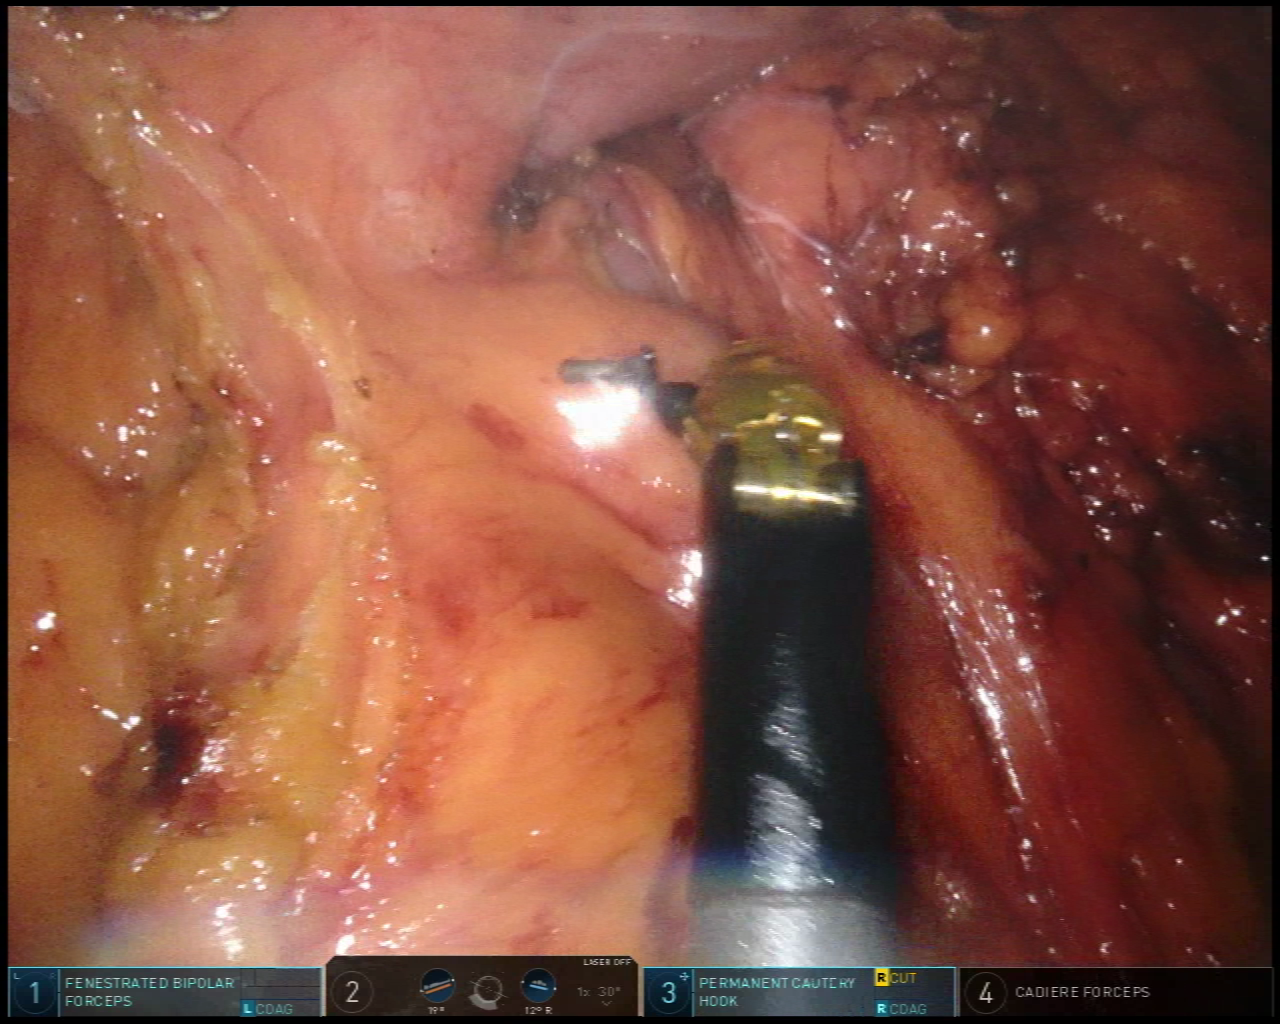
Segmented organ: stomach
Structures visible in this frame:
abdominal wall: no
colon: yes
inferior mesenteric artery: no
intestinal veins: no
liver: no
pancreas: no
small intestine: no
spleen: no
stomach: yes
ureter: no
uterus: no
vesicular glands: no